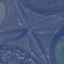
Label: Highway